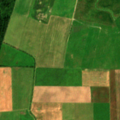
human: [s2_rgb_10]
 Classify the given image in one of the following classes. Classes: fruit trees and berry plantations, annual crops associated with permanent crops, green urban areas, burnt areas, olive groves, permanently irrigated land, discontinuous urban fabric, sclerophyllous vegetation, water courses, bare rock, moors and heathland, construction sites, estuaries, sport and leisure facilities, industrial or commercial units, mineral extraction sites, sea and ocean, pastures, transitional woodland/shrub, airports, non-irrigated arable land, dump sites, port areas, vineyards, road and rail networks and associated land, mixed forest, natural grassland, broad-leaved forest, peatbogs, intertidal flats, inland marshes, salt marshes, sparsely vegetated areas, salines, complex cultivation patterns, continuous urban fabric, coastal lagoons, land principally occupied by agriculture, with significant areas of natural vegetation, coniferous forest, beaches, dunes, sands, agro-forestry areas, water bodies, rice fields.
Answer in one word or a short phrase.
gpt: non-irrigated arable land, mixed forest